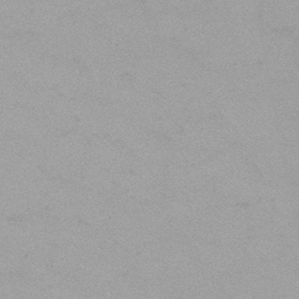
Label: frost